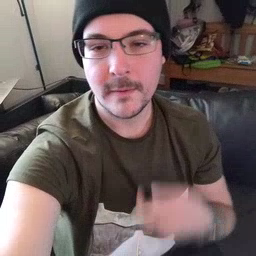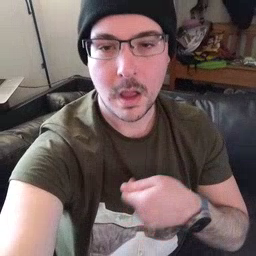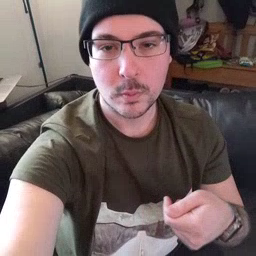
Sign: vacuum